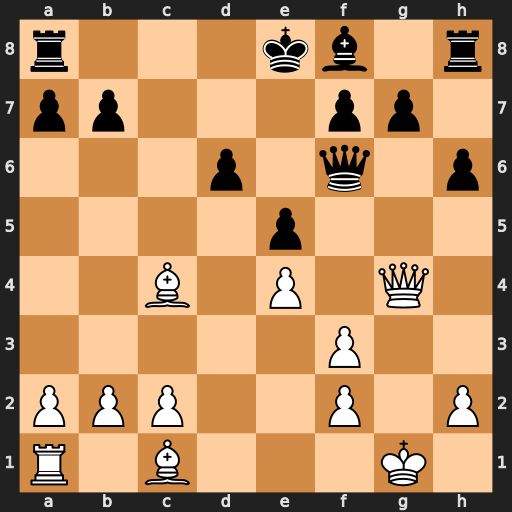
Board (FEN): r3kb1r/pp3pp1/3p1q1p/4p3/2B1P1Q1/5P2/PPP2P1P/R1B3K1
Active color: w
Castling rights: kq
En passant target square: -
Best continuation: Bb5+ Ke7 Qd7#